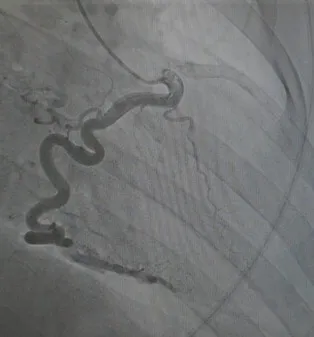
Ghosting of the left anterior descending (right). Source: Mater Private Network.
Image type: radiology (ct)